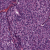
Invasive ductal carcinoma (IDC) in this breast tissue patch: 1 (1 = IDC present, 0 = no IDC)